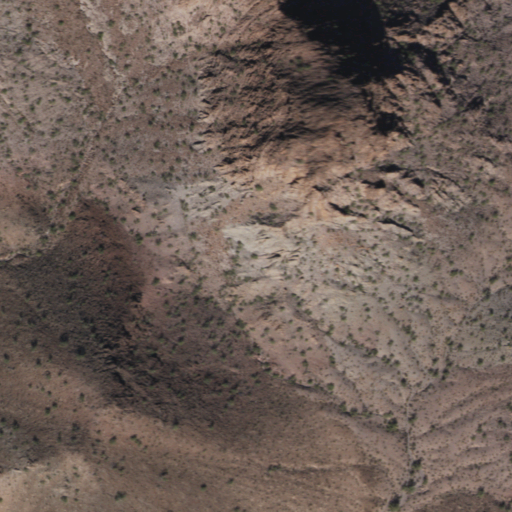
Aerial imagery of mountain in Arizona named Hidden Valley Hills containing only shrub